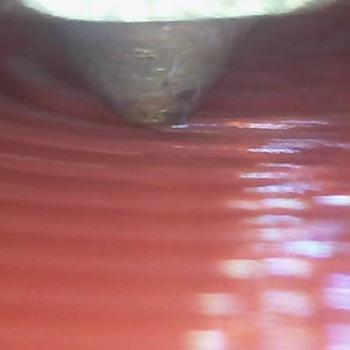
Flow rate: 70%